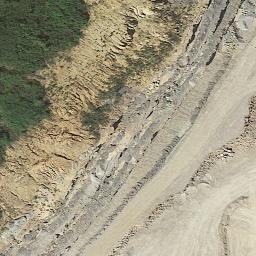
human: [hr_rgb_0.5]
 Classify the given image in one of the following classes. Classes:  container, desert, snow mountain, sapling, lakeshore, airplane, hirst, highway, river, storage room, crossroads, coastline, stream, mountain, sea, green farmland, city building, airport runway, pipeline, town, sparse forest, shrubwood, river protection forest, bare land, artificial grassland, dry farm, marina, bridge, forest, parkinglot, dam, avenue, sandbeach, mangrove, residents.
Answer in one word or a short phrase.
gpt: bare land